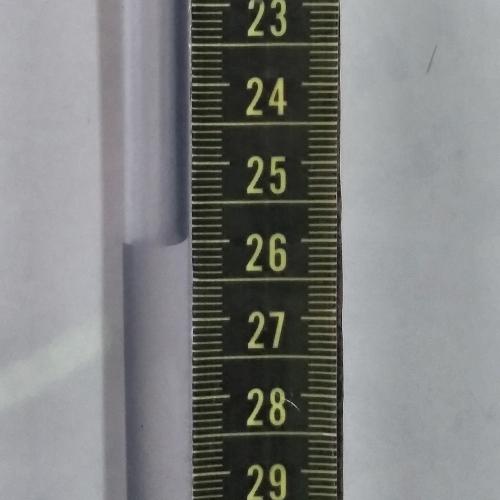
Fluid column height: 26.0 cm